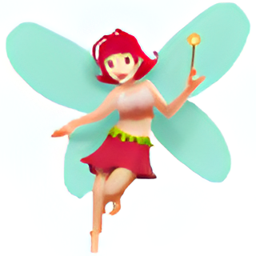
Name: woman fairy light skin tone
Emoji: 🧚🏻‍♀️
Group: People & Body
Sub-group: person-fantasy